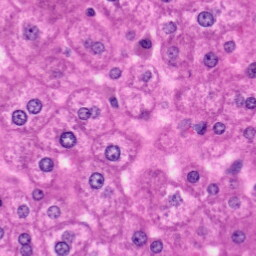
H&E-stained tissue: Liver